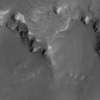
Label: not_dusty